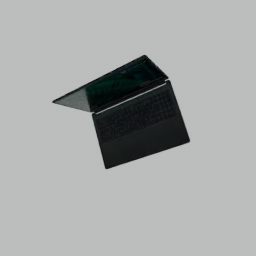
Label: electronics